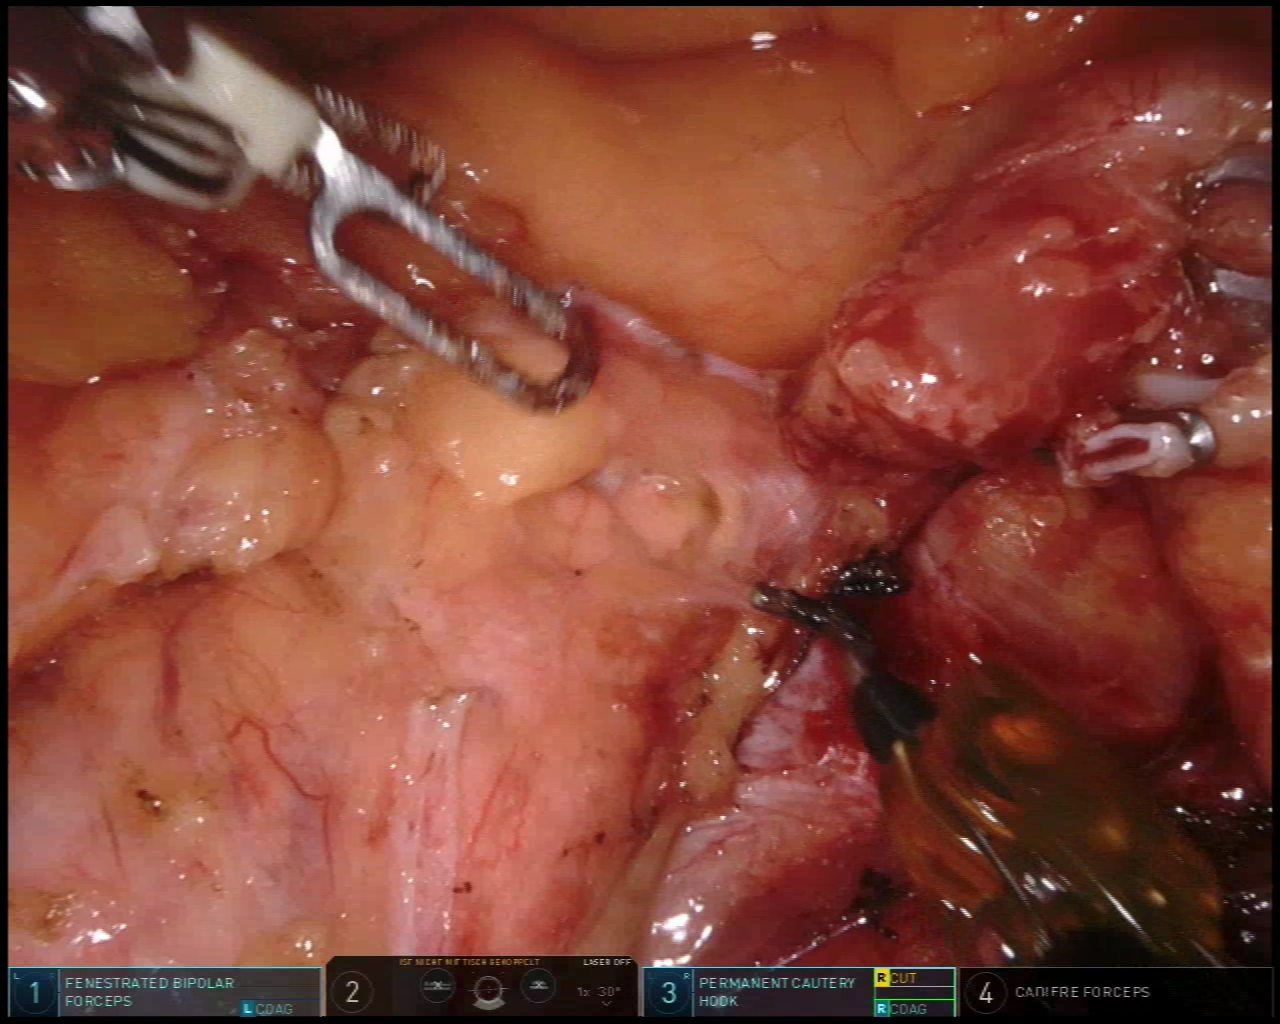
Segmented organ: pancreas
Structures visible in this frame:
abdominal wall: no
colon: no
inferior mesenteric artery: no
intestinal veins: no
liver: no
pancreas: yes
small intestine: no
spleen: no
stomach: no
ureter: no
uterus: no
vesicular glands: no